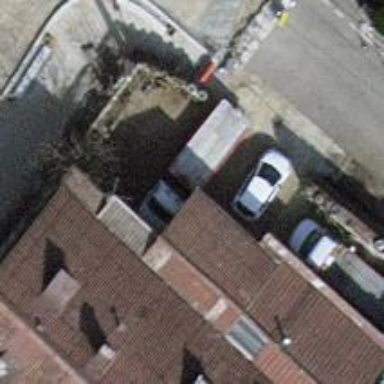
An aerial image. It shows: Car repair shop.